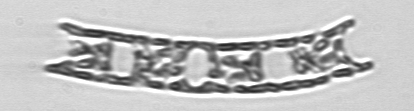
Label: Eucampia